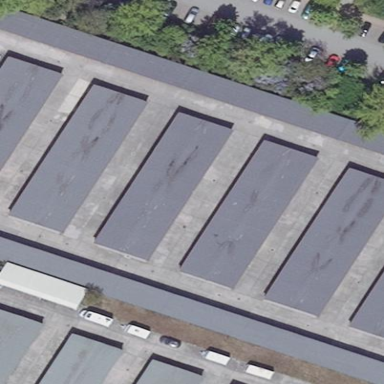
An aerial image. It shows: Group of garages.